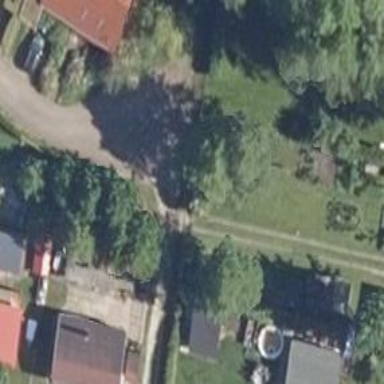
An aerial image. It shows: Living street with gravel surface.